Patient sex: F
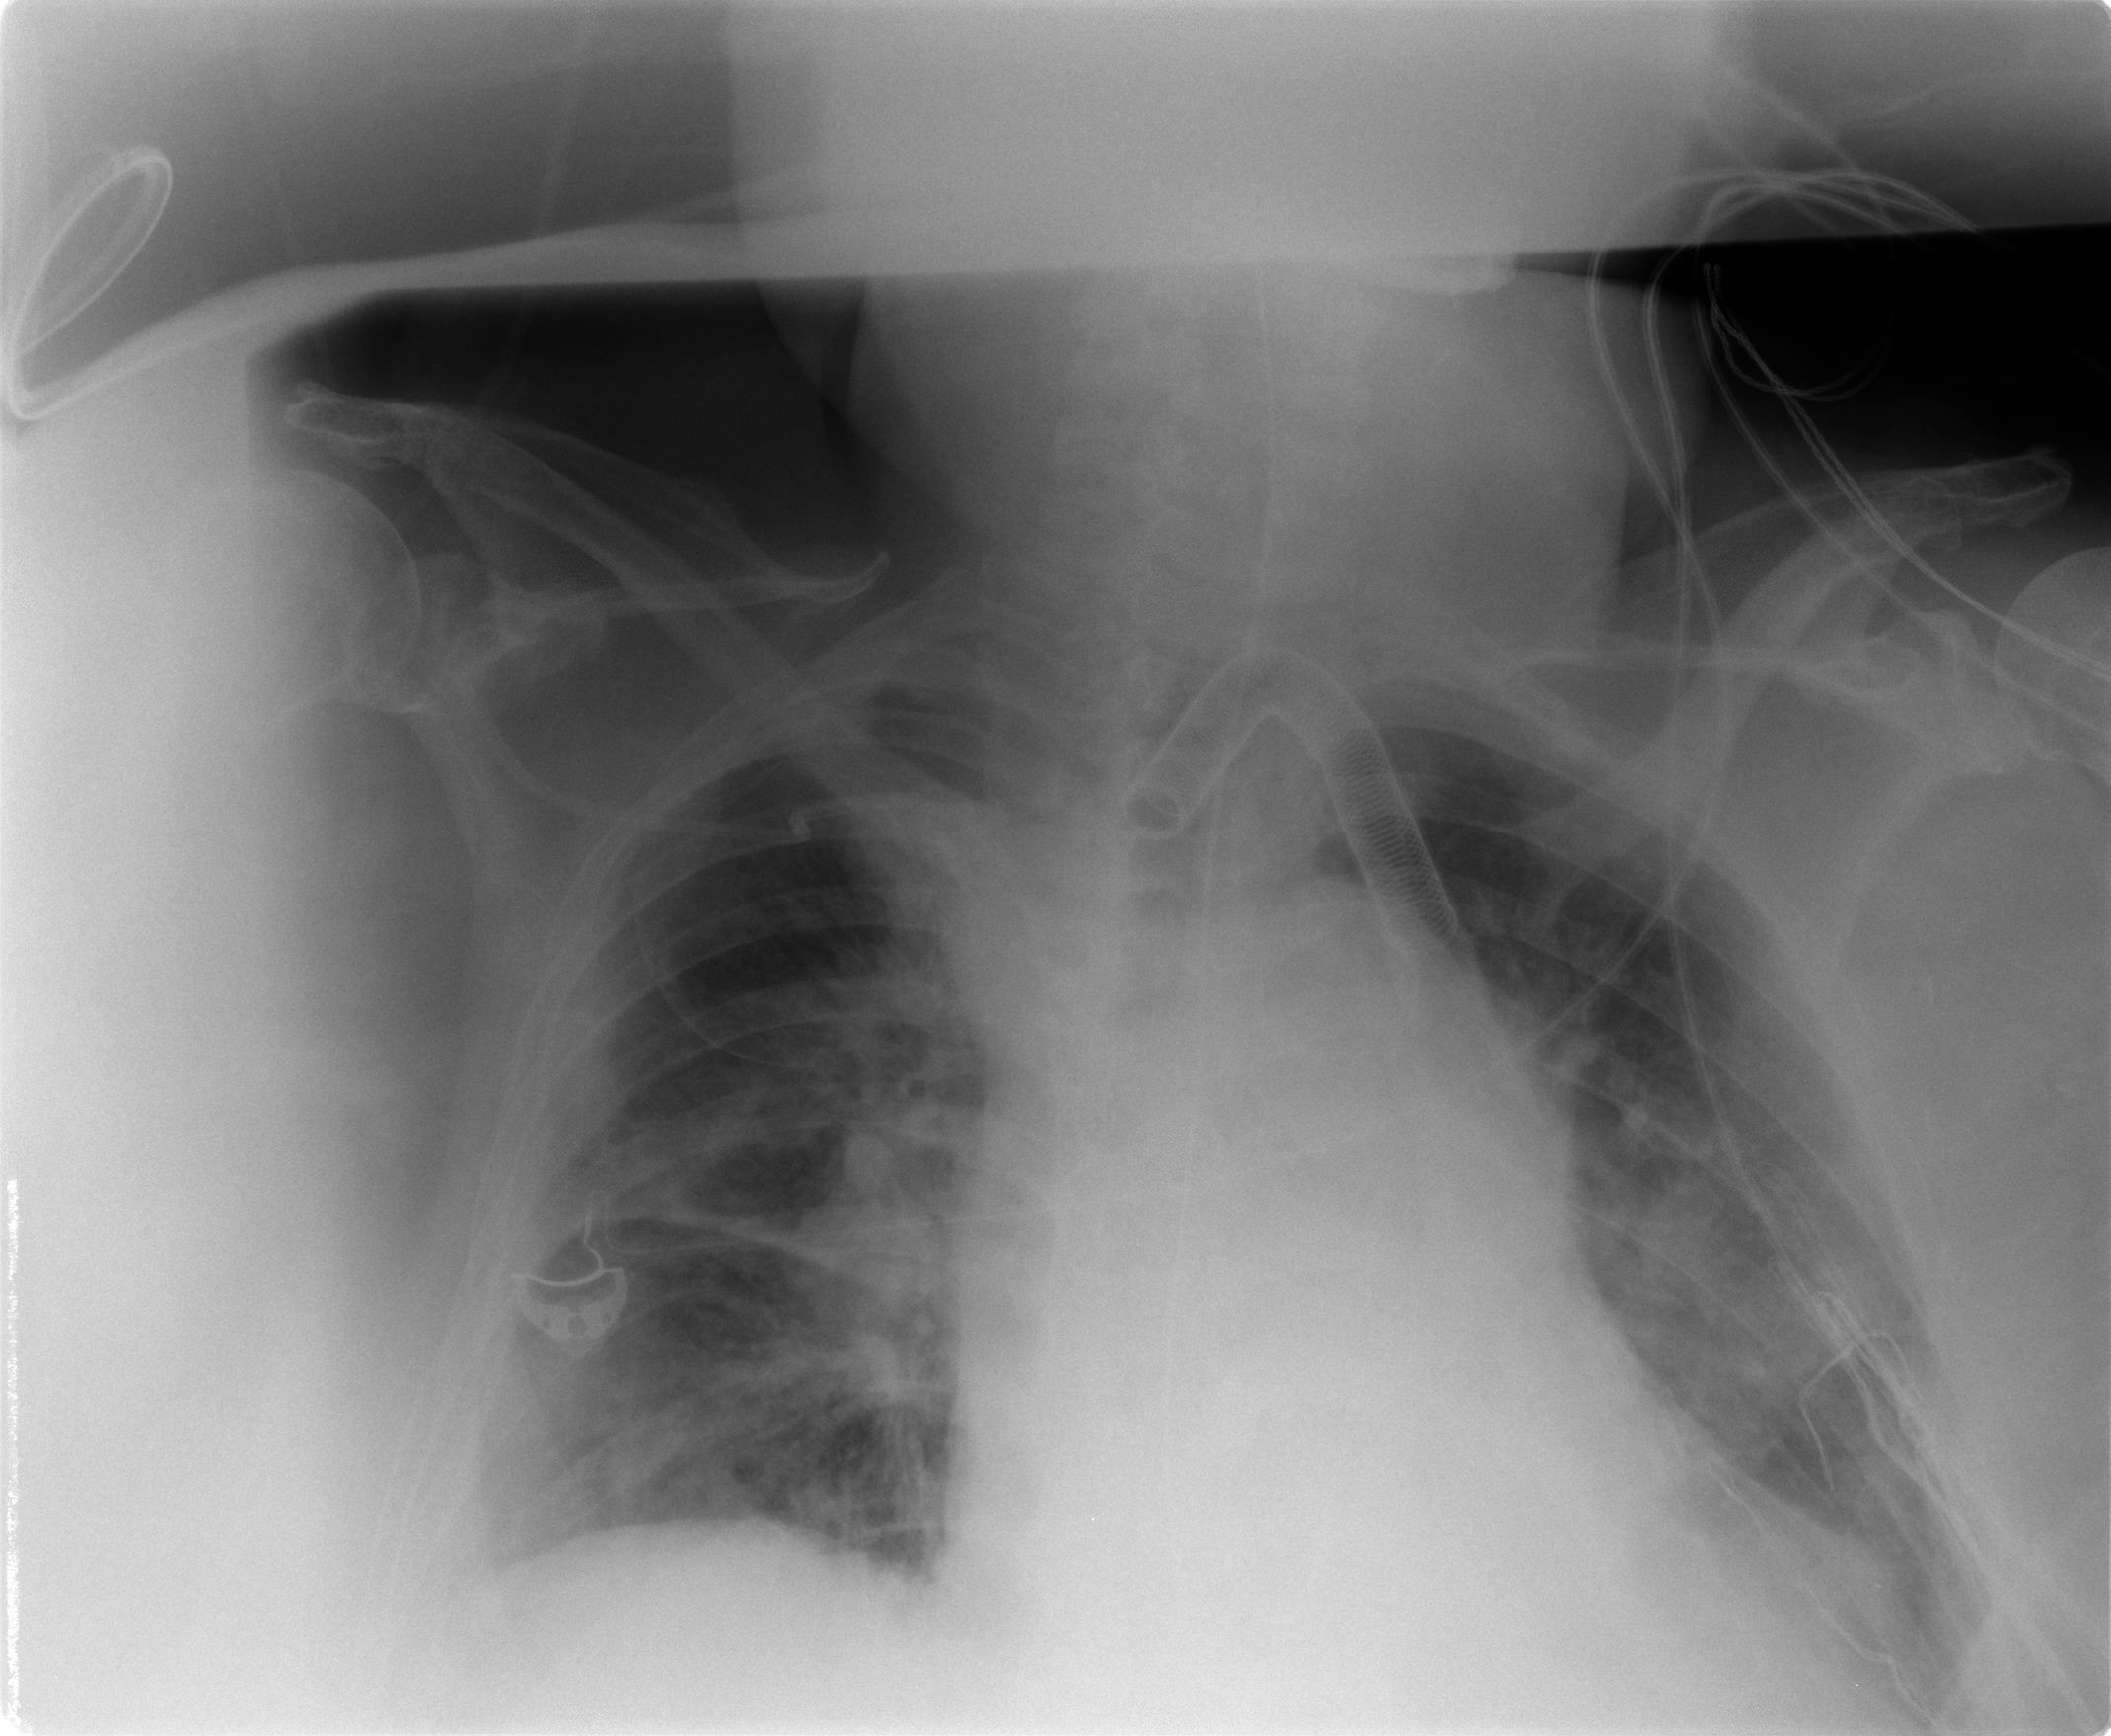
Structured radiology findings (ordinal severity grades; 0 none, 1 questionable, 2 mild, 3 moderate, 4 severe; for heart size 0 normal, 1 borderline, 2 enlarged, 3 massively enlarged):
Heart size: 2
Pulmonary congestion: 2
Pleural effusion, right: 1
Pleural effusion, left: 1
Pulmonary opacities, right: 0
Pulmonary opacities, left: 1
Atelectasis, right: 2
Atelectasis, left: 2